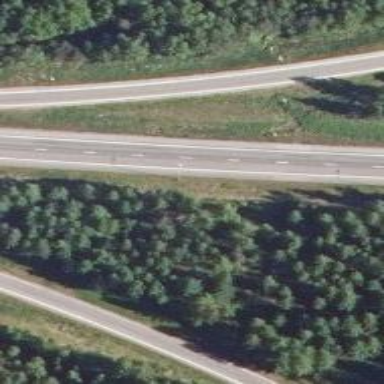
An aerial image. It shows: Asphalt motorway of trunk classification.